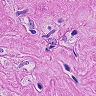
Metastatic tissue present: yes